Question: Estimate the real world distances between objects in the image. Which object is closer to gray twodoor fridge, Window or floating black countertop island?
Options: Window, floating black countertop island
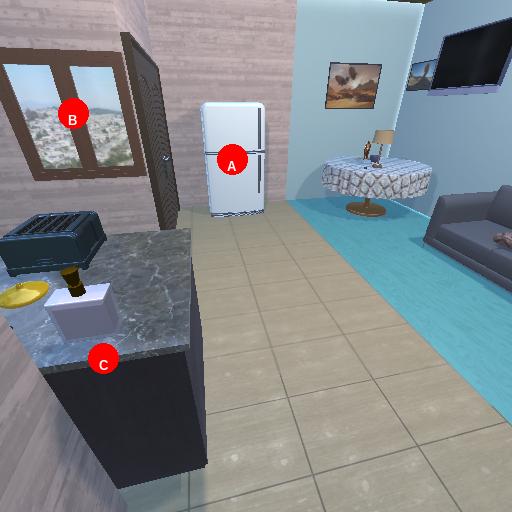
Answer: Window